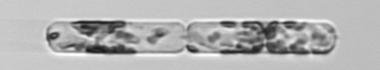
Label: Dactyliosolen_fragilissimus